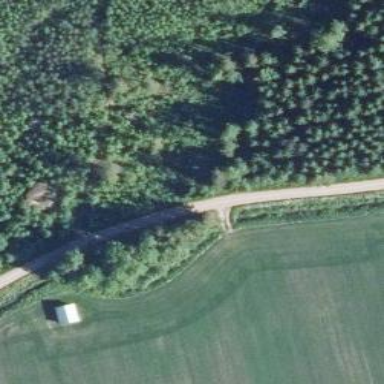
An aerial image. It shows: Unclassified road.